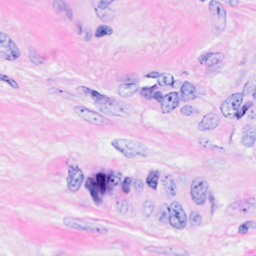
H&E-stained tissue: Breast